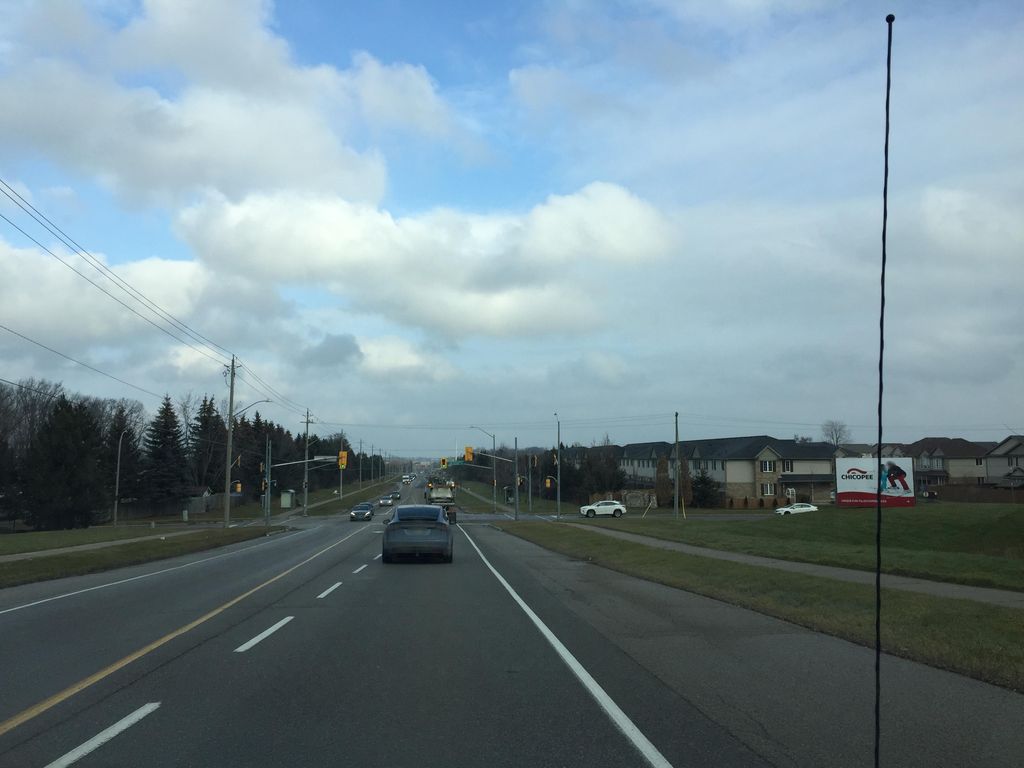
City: kitchener-waterloo